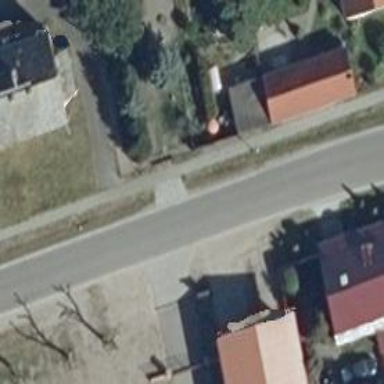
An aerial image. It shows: Sidewalk.